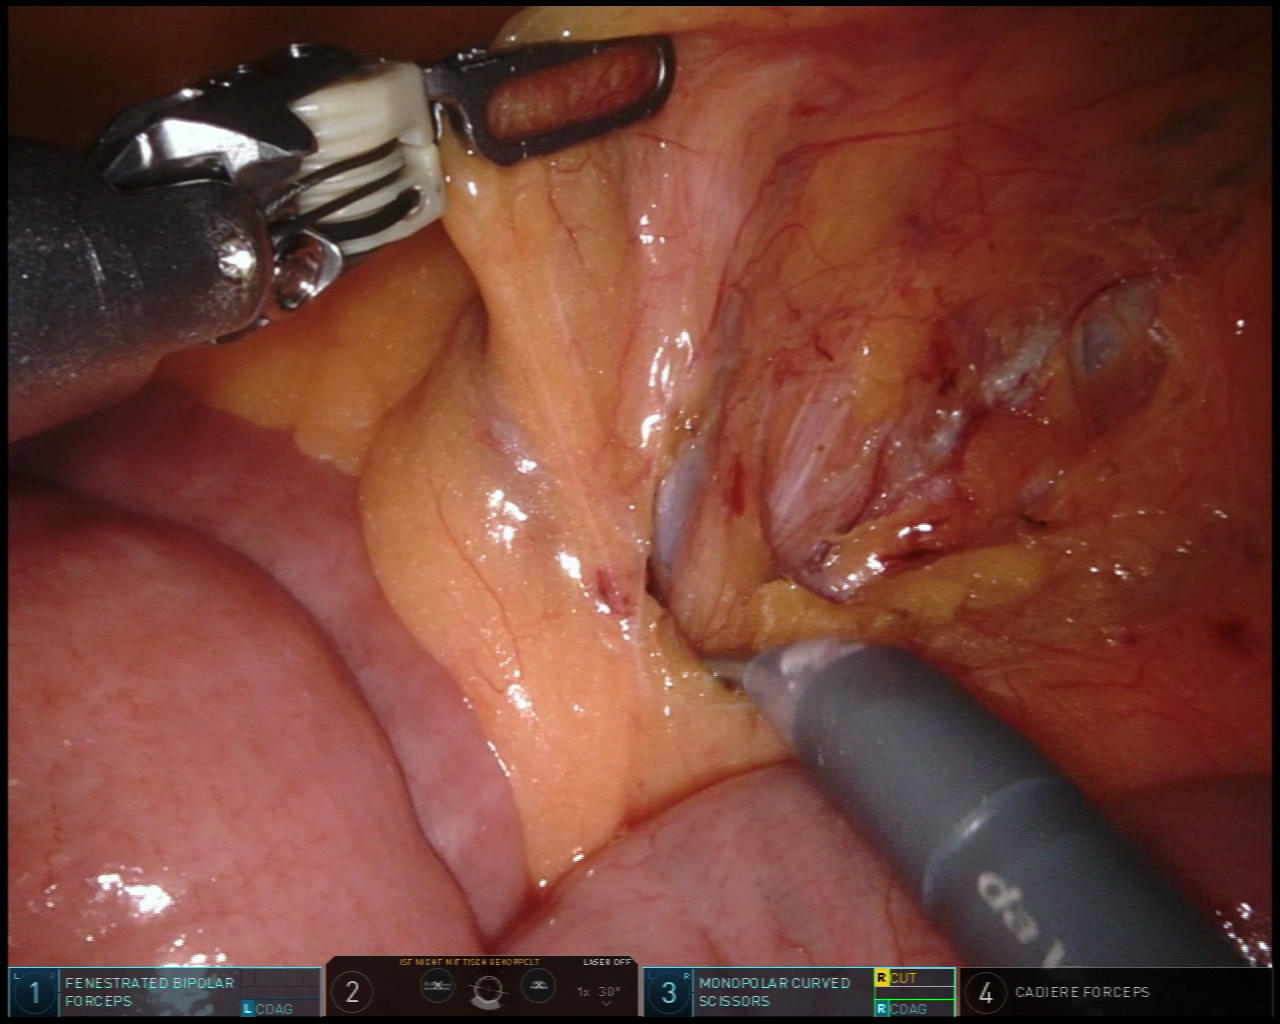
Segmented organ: intestinal_veins
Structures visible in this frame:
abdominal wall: no
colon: no
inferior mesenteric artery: no
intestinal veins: yes
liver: no
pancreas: no
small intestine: yes
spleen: no
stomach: no
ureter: yes
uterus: no
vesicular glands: no